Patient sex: M
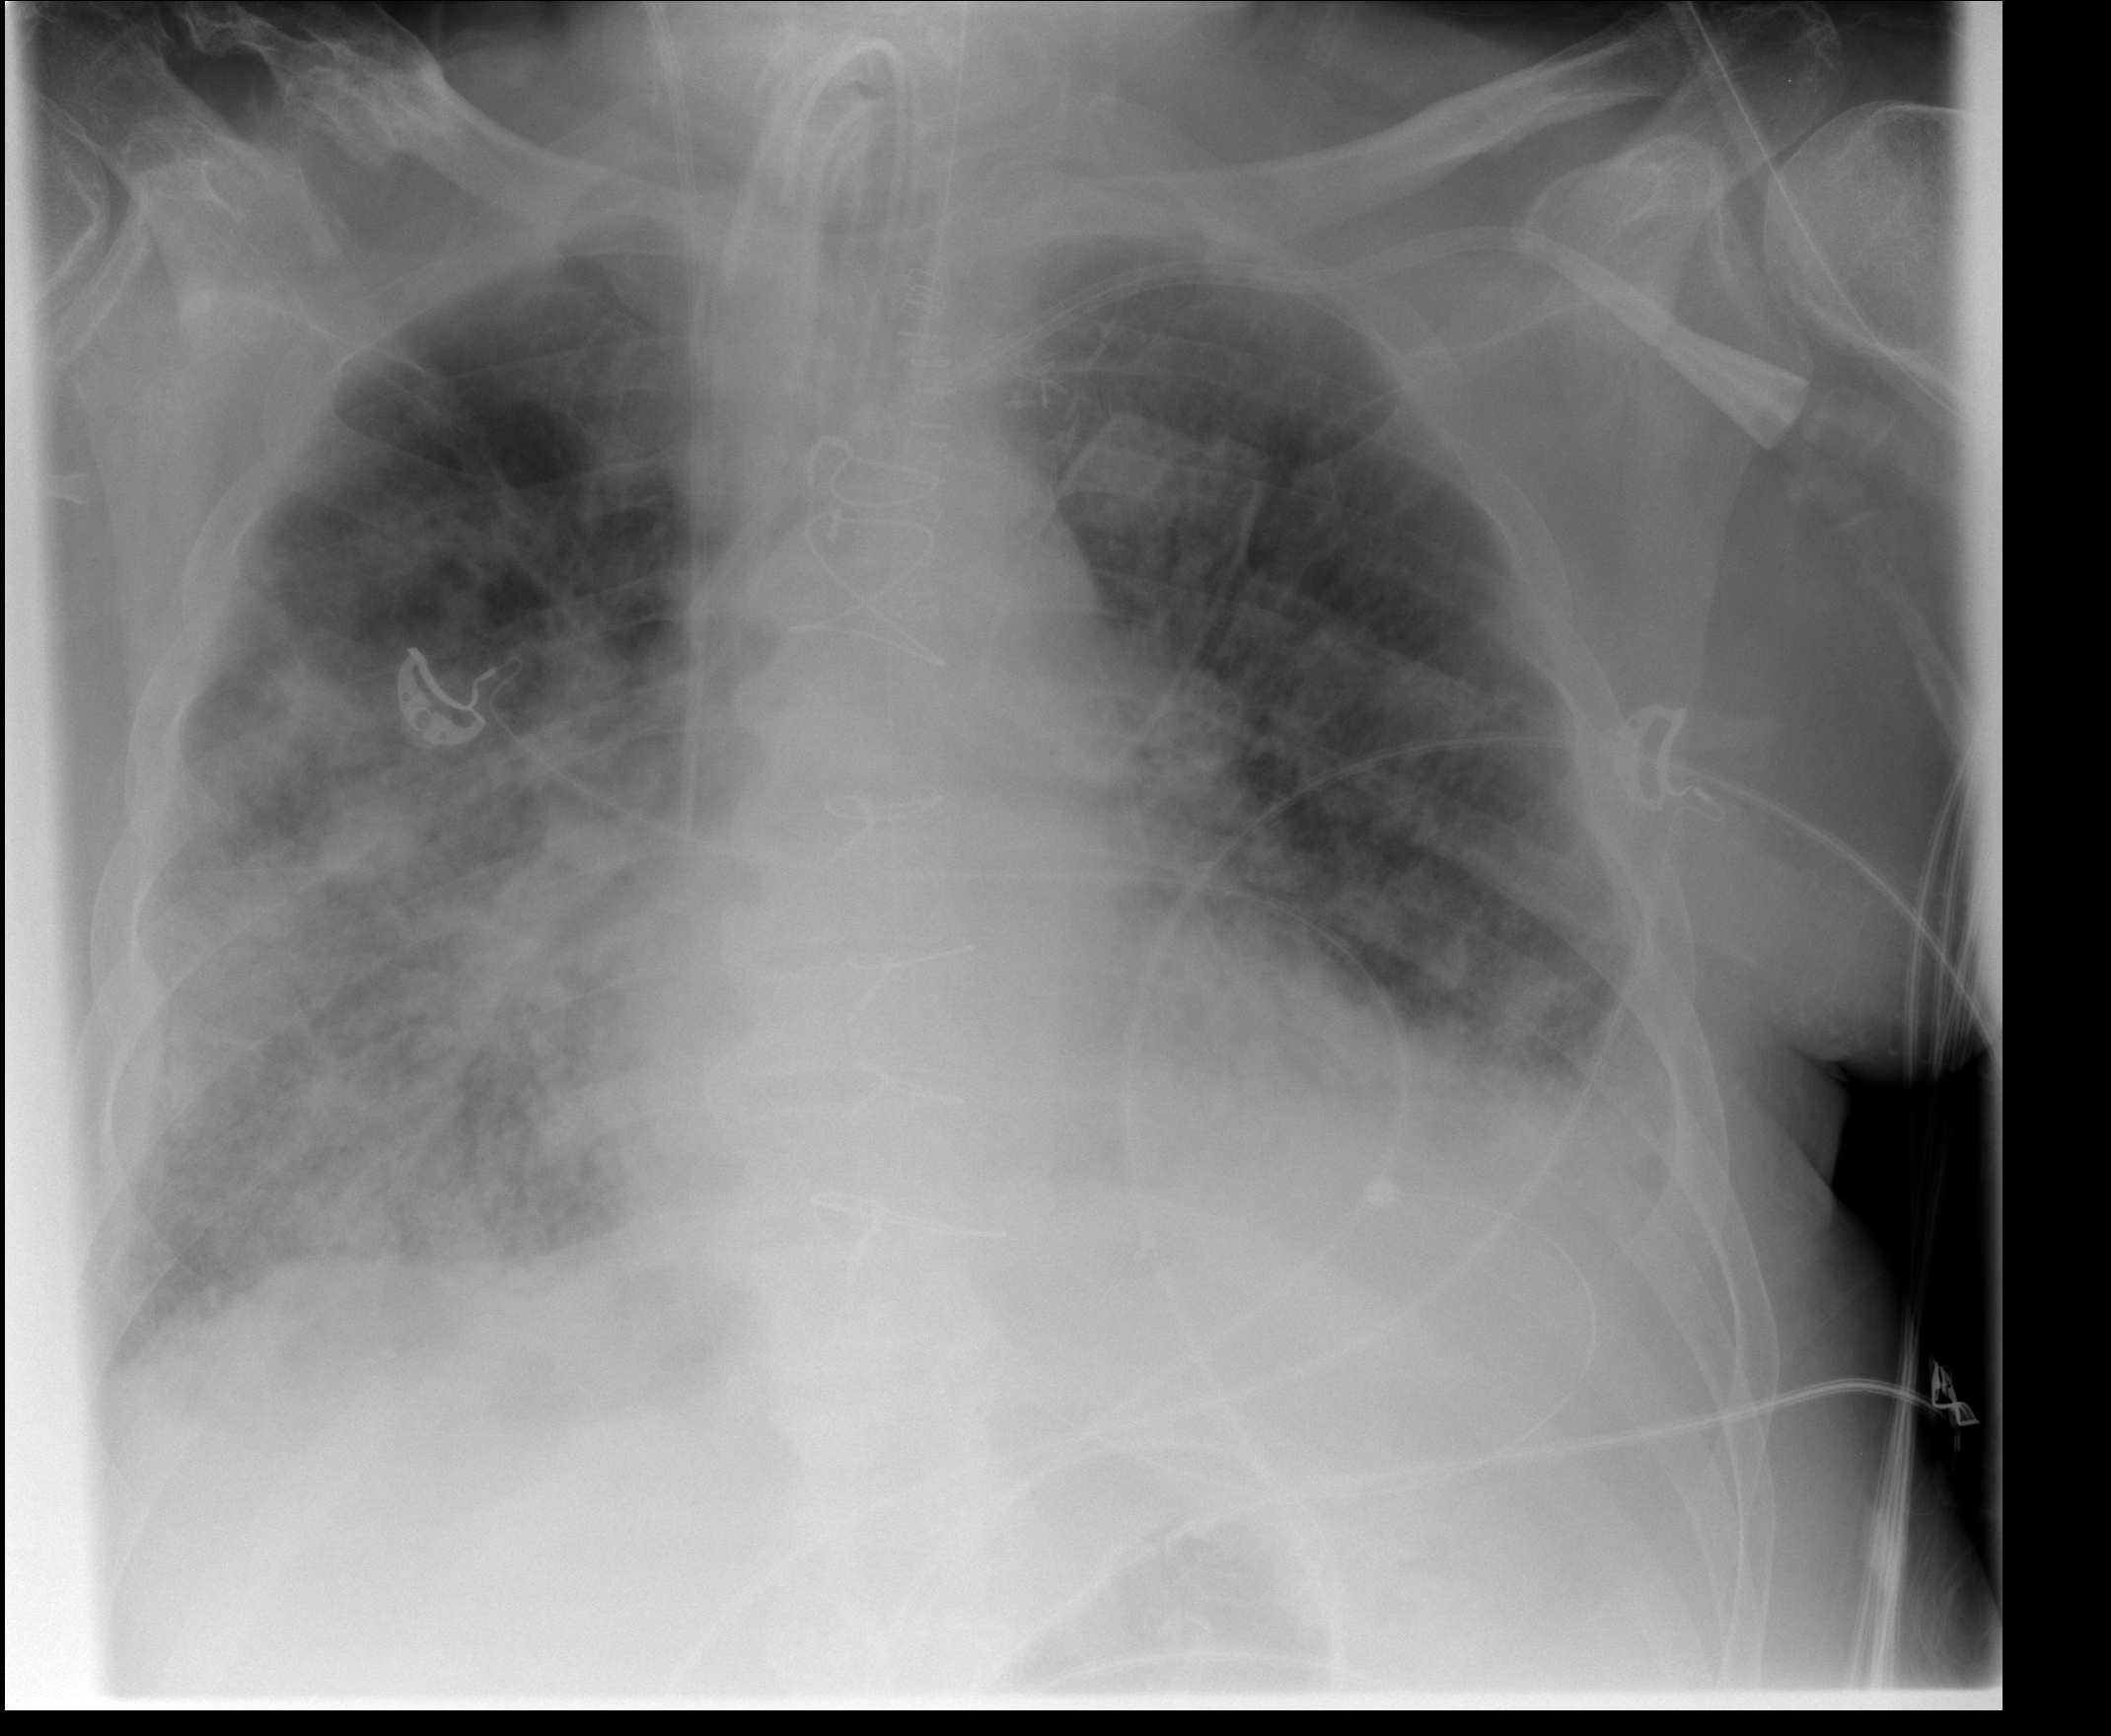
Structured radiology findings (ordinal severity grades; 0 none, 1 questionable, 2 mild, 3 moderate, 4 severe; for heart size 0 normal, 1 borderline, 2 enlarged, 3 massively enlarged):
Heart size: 2
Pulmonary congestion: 2
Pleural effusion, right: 2
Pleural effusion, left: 3
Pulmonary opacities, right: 3
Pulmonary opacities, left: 1
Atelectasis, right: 2
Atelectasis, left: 2